Question: I need some help please... I want to create a Table like the one in following picture. It should show some values like "1" or "x" when the name of the column matches the row "header/name".

'''
<table class="thead-dark">
<tr>
<th class="pointer">
Name
</th>
<th class="pointer" *ngFor='let item of applicationlist'>{{item.AName}}
</th>
</tr>
<tr *ngFor='let item2 of liste'>
<th class="pointer">{{item2.AName}}</th>
<td *ngFor='let item of applicationlist'>{{item2.HApllication}}</td>
</tr>
</table>
'''
part of my .ts file
'''
bestfuncever() {
const rootRef = firebase.database().ref();
const maintable = rootRef.child('/BFunctions/').orderByChild('CFlag').equalTo('active');
maintable.on('child_added', snap => {
if (snap.val()) {
this.liste.push(snap.val());
}
console.log(this.liste)
let BFuncGBProcess = rootRef.child('BFunctions/' + snap.key + '/HApllication');
BFuncGBProcess.once('value').then(Processes => {
if (Processes.val()) {
this.Processlist.push(Processes.val())};
let BProess = rootRef.child('Application/' + Processes.val());
BProess.once('value').then(Applications => {
if (Applications.val()) {
this.applicationlist.push(Applications.val());
console.log(this.applicationlist)
}
})
})
})
}
'''
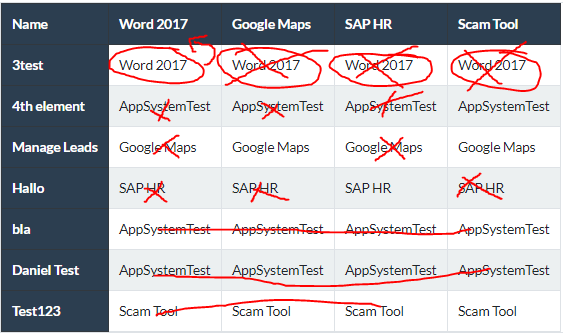
Answer: Ok, i somehow did it by myself!
'<ng-container *ngFor='let item of applicationlist'> <td *ngIf="item.AName==item2.HApllication; else wrong">1</td> <ng-template #wrong><td>0</td></ng-template> </ng-container>'